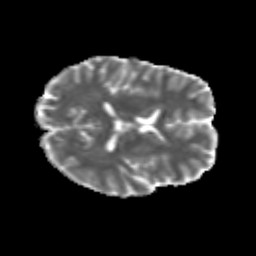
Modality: MD
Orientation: axial
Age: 25
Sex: male
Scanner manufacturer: siemens
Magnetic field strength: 3 T
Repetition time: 3.5 s
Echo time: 0.125 s